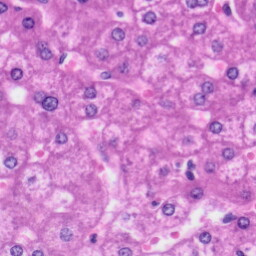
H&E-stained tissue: Liver